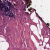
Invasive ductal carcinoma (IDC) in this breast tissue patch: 0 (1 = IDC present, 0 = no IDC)